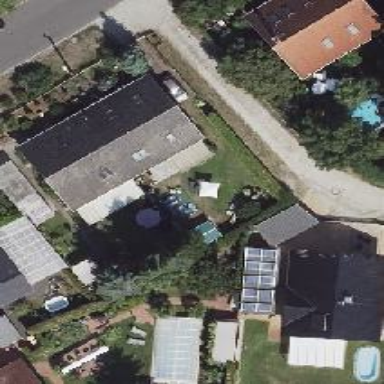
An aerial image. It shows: Gabled roof house.